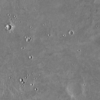
Label: not_dusty